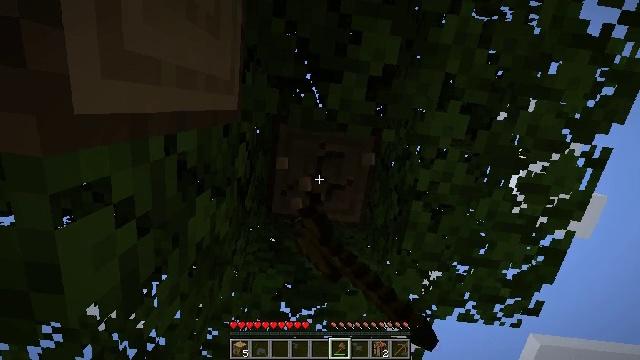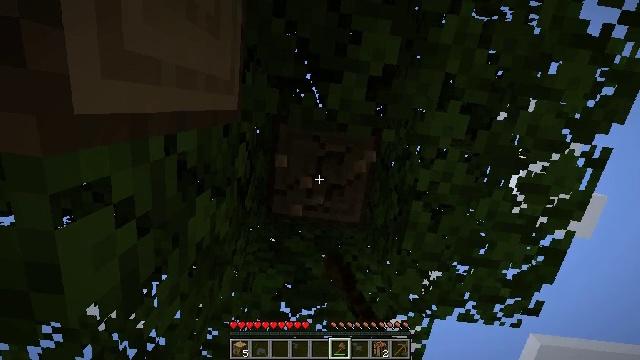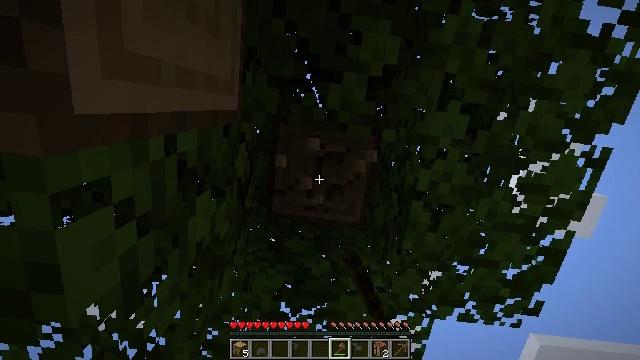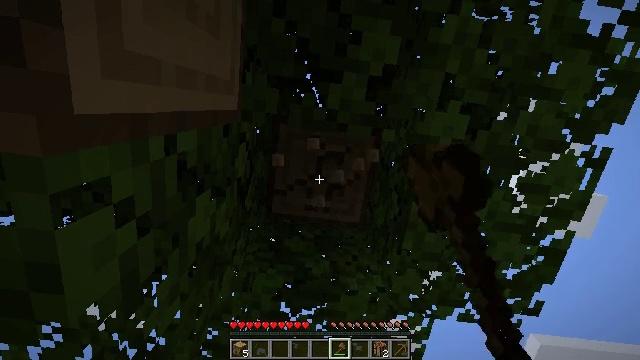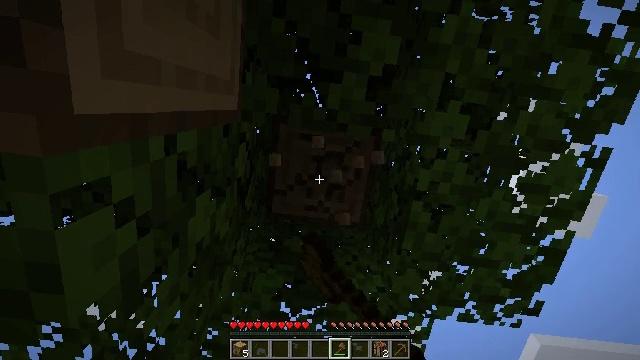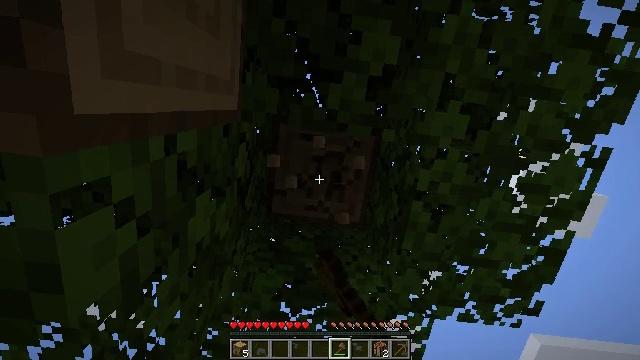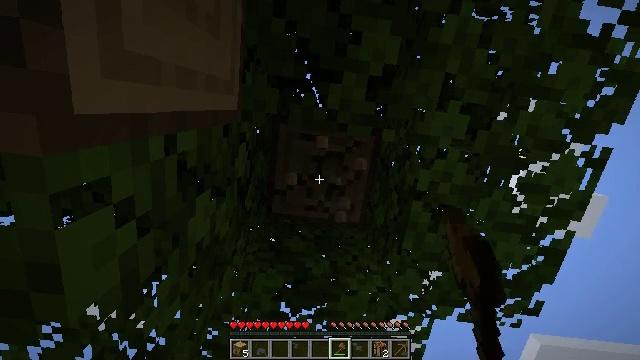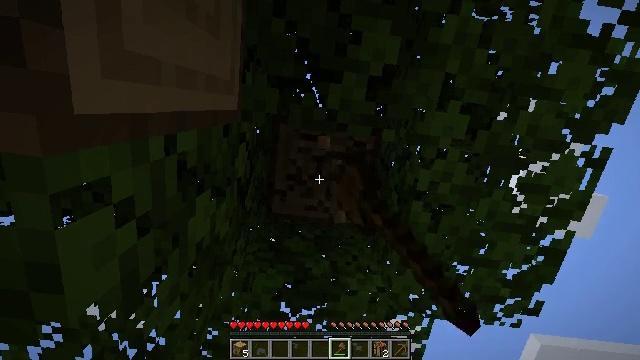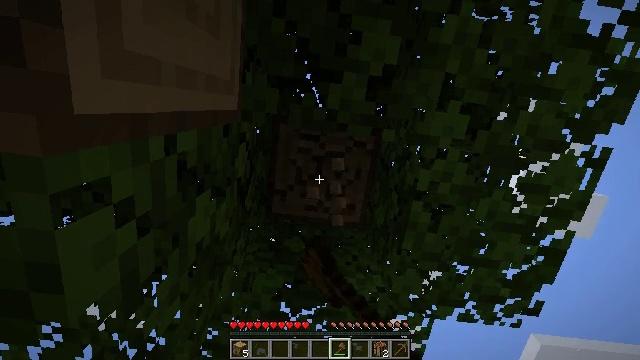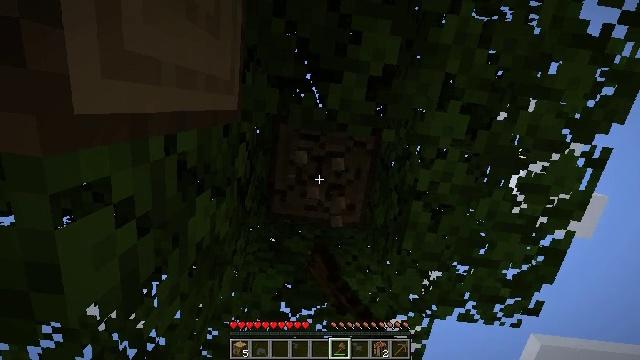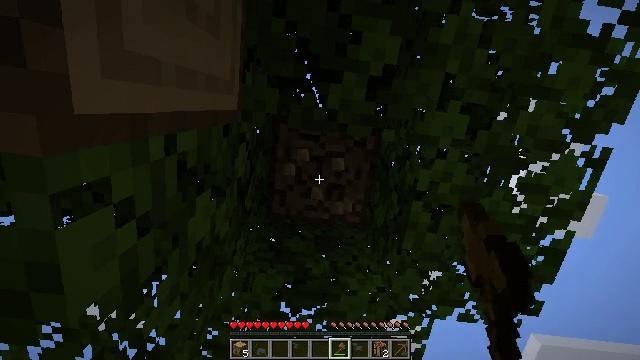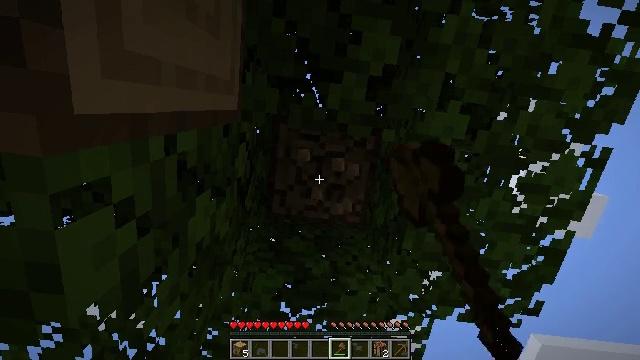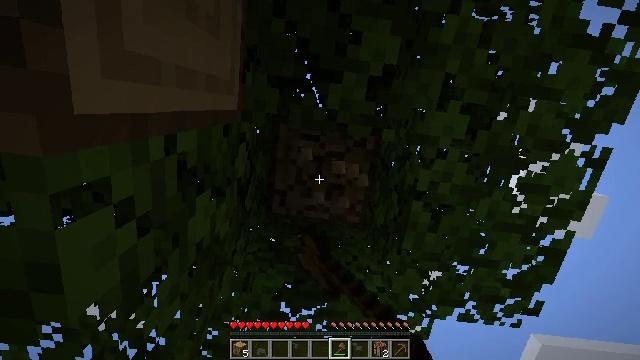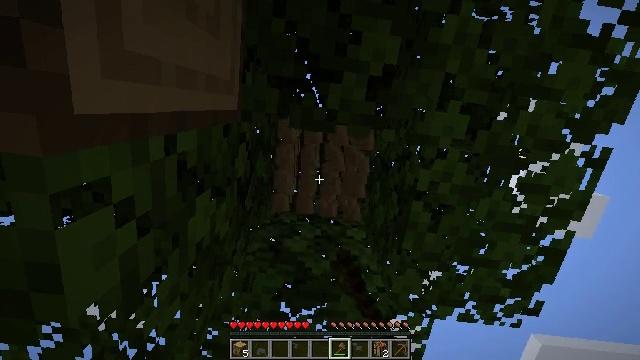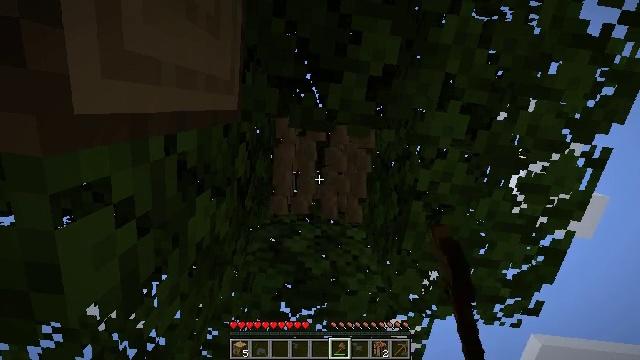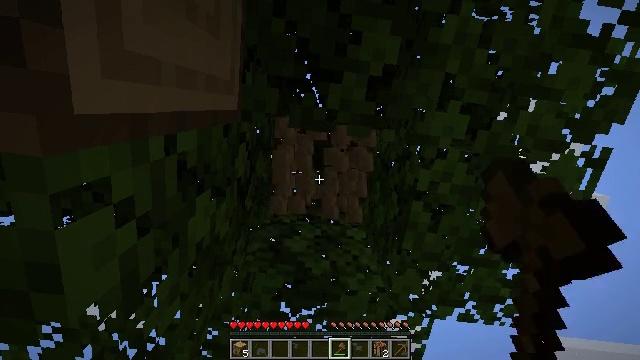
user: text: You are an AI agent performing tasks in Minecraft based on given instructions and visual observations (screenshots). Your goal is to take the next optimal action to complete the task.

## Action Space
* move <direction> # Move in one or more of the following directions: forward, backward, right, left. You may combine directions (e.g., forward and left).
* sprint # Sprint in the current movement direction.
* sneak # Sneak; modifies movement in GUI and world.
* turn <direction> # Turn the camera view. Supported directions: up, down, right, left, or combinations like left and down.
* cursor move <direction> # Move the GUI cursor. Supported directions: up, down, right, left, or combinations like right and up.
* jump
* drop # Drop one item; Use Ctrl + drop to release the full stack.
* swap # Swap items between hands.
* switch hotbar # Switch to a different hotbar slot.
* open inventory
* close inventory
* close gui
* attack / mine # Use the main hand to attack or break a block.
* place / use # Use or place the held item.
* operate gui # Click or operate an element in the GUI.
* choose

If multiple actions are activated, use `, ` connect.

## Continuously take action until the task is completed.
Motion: motion action
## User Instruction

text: Chop down the oak log.
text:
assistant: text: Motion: attack / mine
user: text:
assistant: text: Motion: attack / mine
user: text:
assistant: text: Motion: attack / mine
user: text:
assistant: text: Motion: attack / mine
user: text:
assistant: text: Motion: attack / mine
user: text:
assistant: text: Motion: attack / mine
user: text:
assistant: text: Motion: attack / mine
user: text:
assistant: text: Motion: attack / mine
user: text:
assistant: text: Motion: attack / mine
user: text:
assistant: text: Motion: attack / mine
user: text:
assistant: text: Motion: attack / mine
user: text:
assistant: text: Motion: attack / mine
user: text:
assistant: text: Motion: attack / mine
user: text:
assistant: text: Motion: attack / mine
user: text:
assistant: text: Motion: attack / mine
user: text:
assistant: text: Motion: attack / mine
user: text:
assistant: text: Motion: attack / mine
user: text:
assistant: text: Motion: attack / mine
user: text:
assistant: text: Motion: attack / mine